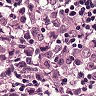
Metastatic tissue present: yes